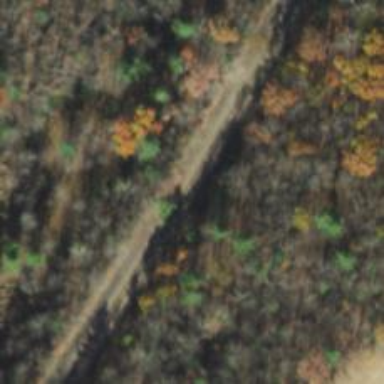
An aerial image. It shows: Railway track.